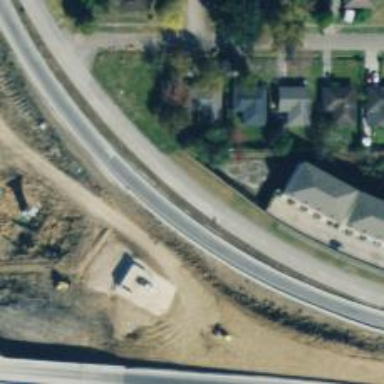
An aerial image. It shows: Secondary road with frontage road.